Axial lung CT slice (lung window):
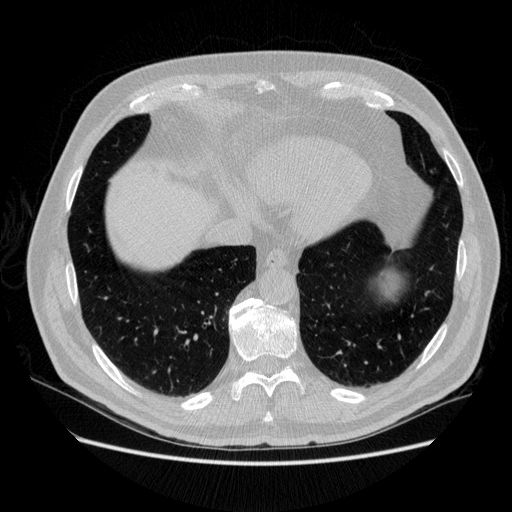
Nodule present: no